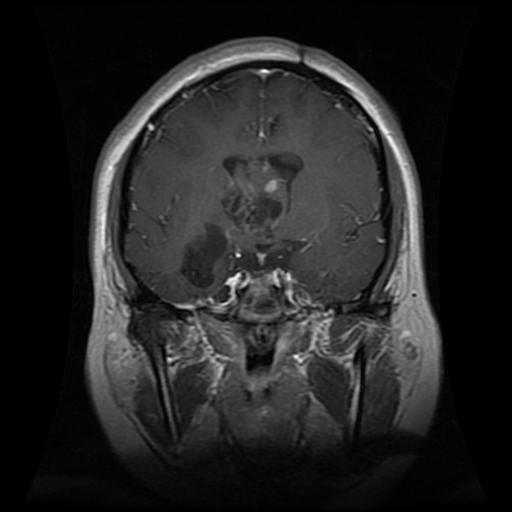
Label: glioma